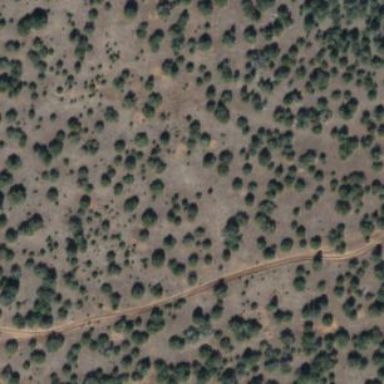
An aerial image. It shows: Area covered in scrub vegetation.